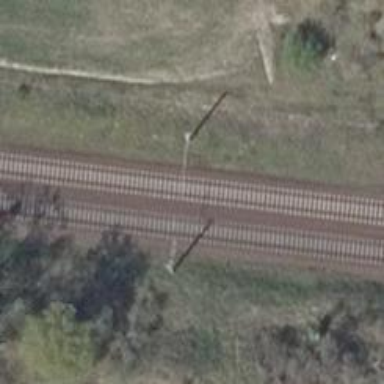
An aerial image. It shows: Railway milestone with catenary mast.